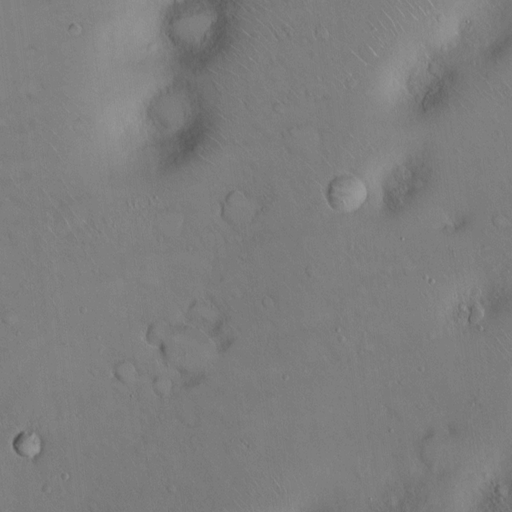
Objects detected: cone, cone, cone, cone, cone, cone